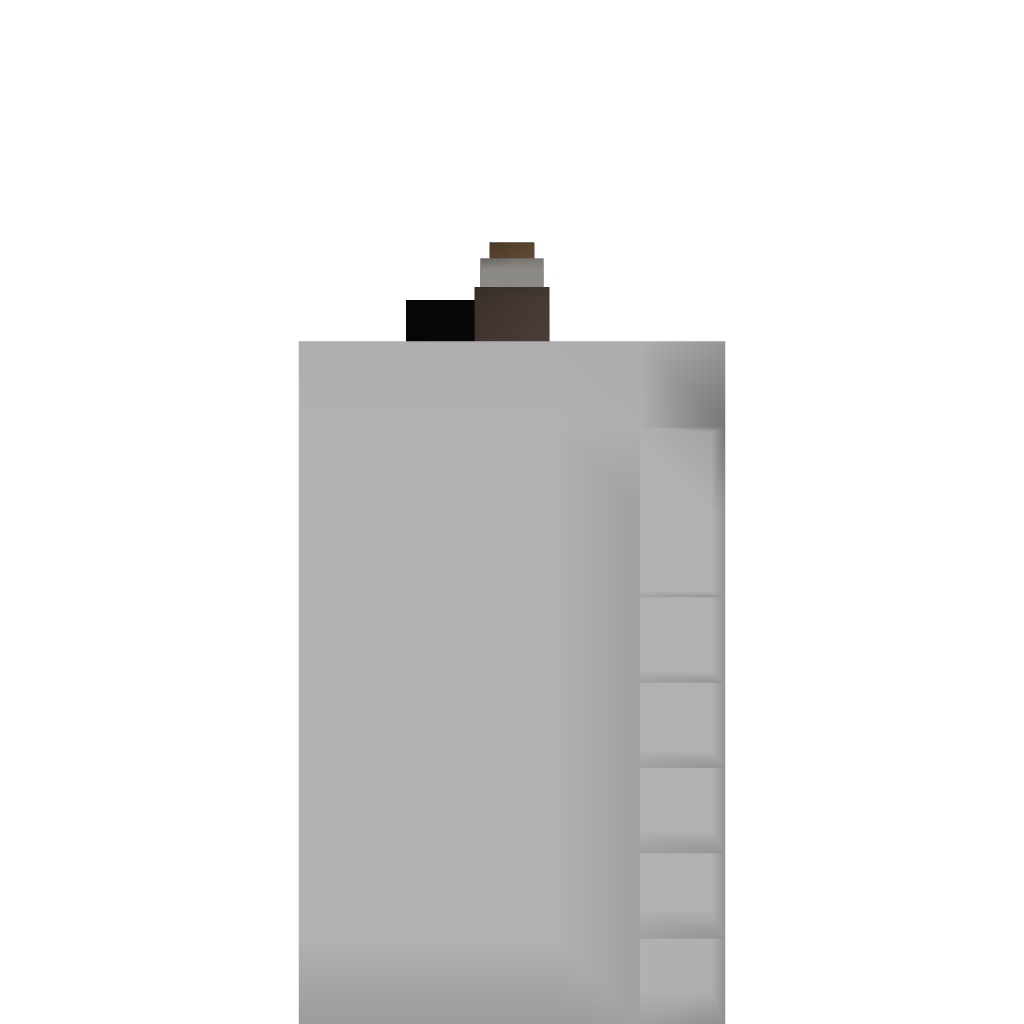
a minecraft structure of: Functional Mini Submarine